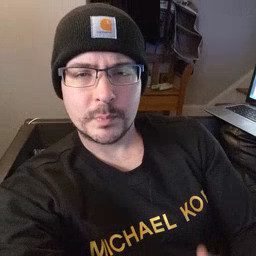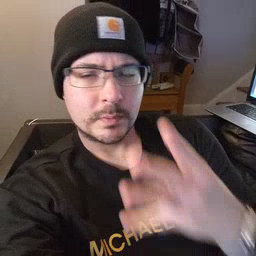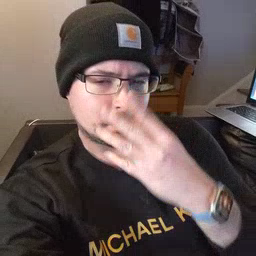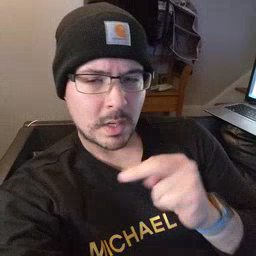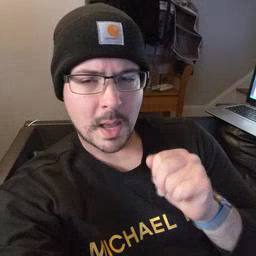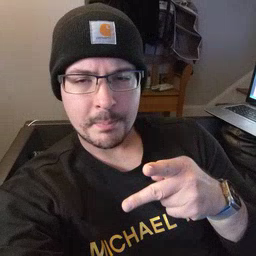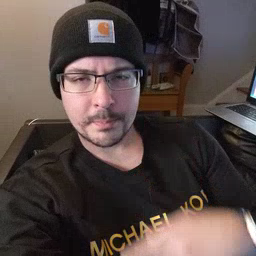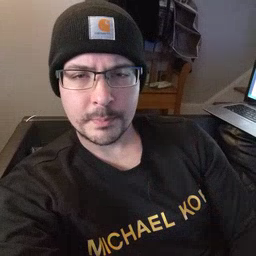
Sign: nap